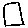
Label: square